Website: bh-photo
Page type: receipt
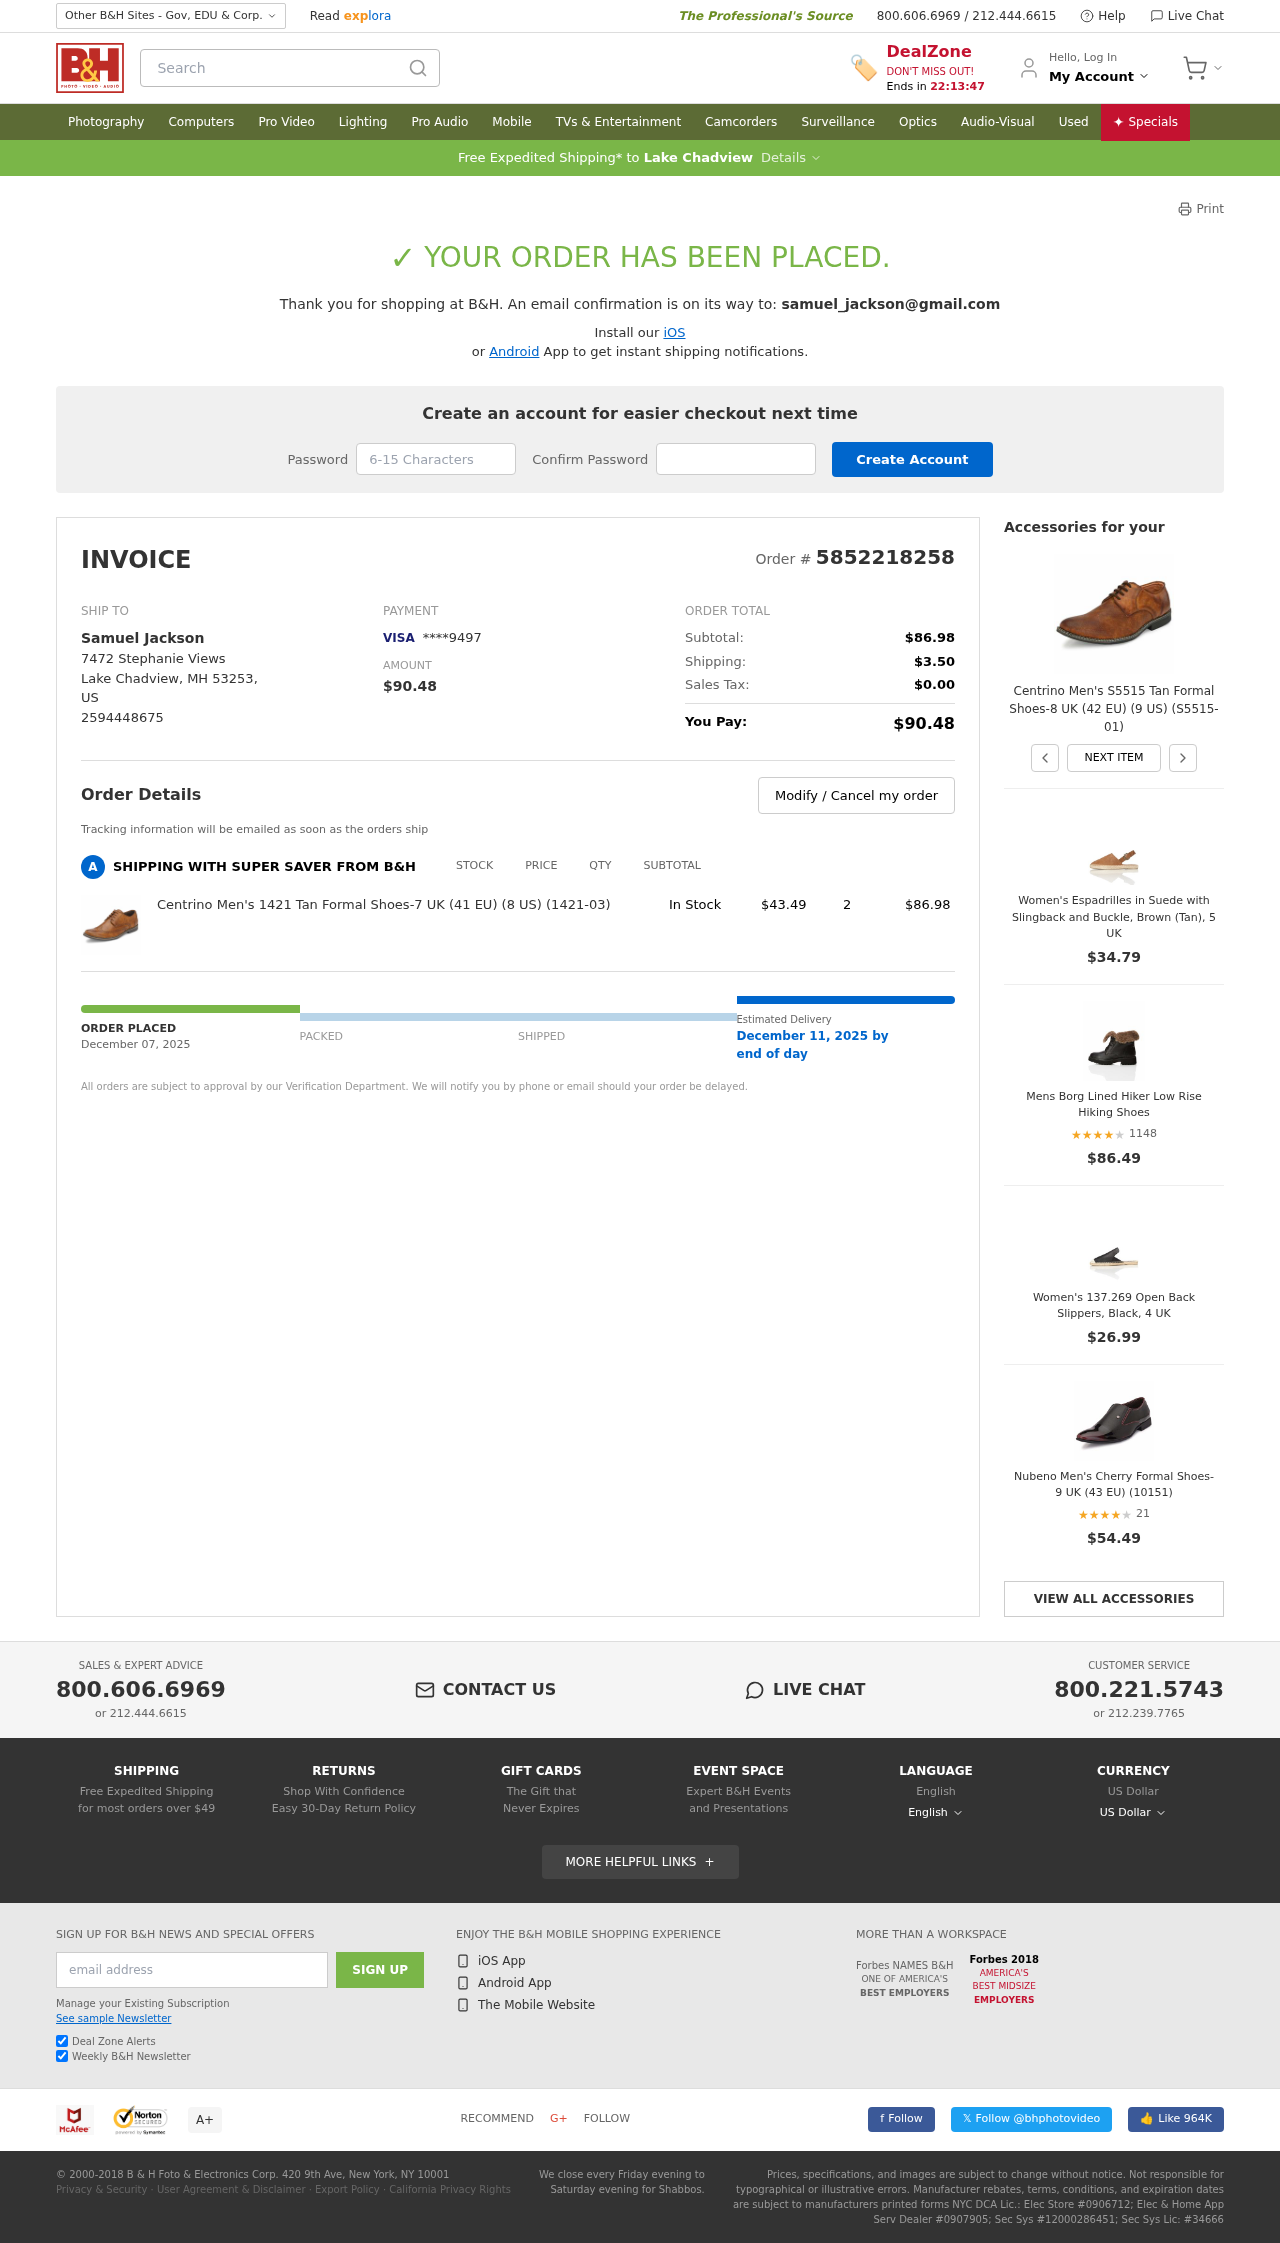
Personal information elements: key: PII_CARD_LAST4
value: ****9497
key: PII_CARD_TYPE
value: VISA
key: PII_CITY
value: Lake Chadview
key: PII_COUNTRY_CODE
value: US
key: PII_EMAIL
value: samuel_jackson@gmail.com
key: PII_FULLNAME
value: Samuel Jackson
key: PII_PHONE
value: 2594448675
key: PII_POSTCODE
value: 53253
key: PII_STATE_ABBR
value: MH
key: PII_STREET
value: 7472 Stephanie Views
Product elements: key: PRODUCT1_NAME
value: Centrino Men's 1421 Tan Formal Shoes-7 UK (41 EU) (8 US) (1421-03)
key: PRODUCT1_PRICE
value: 43.49
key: PRODUCT1_QUANTITY
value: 2
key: PRODUCT2_NAME
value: Centrino Men's S5515 Tan Formal Shoes-8 UK (42 EU) (9 US) (S5515-01)
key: PRODUCT3_NAME
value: Women's Espadrilles in Suede with Slingback and Buckle, Brown (Tan), 5 UK
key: PRODUCT3_PRICE
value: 34.79
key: PRODUCT4_NAME
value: Mens Borg Lined Hiker Low Rise Hiking Shoes
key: PRODUCT4_NUM_RATINGS
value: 1148
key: PRODUCT4_PRICE
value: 86.49
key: PRODUCT4_RATING
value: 4.3
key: PRODUCT5_NAME
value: Women's 137.269 Open Back Slippers, Black, 4 UK
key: PRODUCT5_PRICE
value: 26.99
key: PRODUCT6_NAME
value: Nubeno Men's Cherry Formal Shoes-9 UK (43 EU) (10151)
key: PRODUCT6_NUM_RATINGS
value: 21
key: PRODUCT6_PRICE
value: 54.49
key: PRODUCT6_RATING
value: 3.7
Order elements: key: ORDER_ID
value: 5852218258
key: ORDER_TOTAL
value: $90.48
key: ORDER_SUBTOTAL
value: $86.98
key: ORDER_SHIPPING_COST
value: $3.50
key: ORDER_TAX
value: $0.00
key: ORDER_DATE
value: December 07, 2025
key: ORDER_DELIVERY_DATE
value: December 11, 2025 by
Search elements: key: HEADER_SEARCH
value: Search